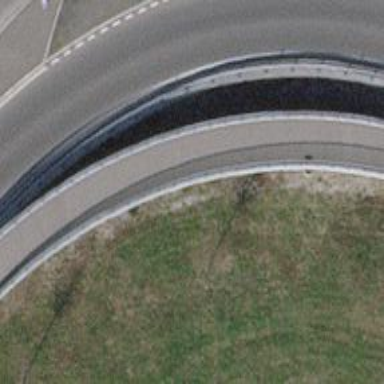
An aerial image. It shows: Sidewalk on asphalt footway bridge.